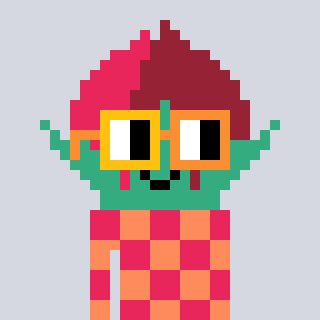
a pixel art character with square yellow and orange glasses, a rosebud-shaped head and a peachy-colored body on a cool background